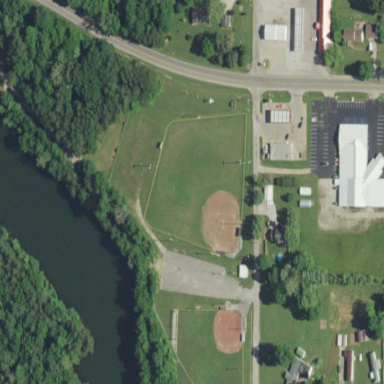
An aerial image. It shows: Baseball pitch for leisure land activities.